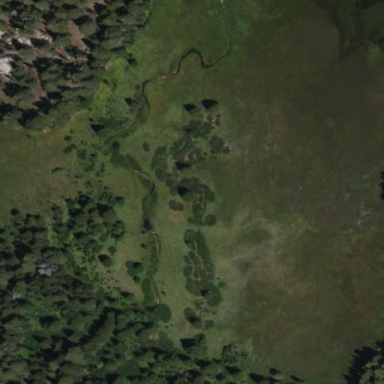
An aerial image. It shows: Marshy wetland area.